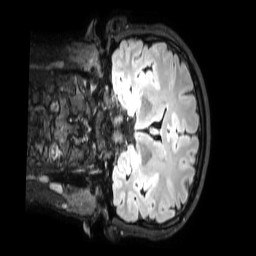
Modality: FLAIR
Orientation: coronal
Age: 23
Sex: male
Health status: healthy
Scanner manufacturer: philips
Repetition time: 4.8 s
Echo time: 0.297 s